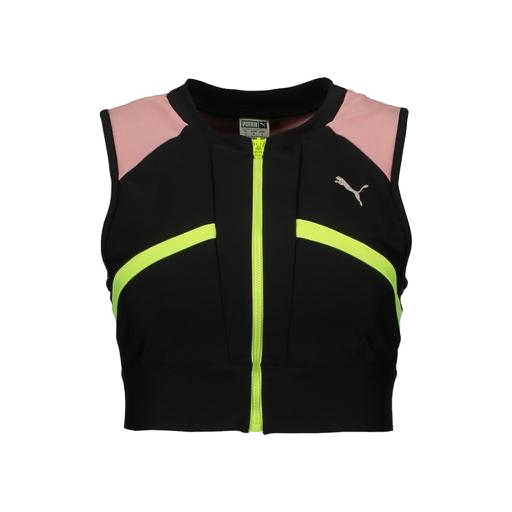
pink women's liane vest, multicolor women's ua vest, track top, white background